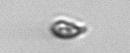
Label: Cryptophyta